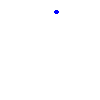
Particle: kaon